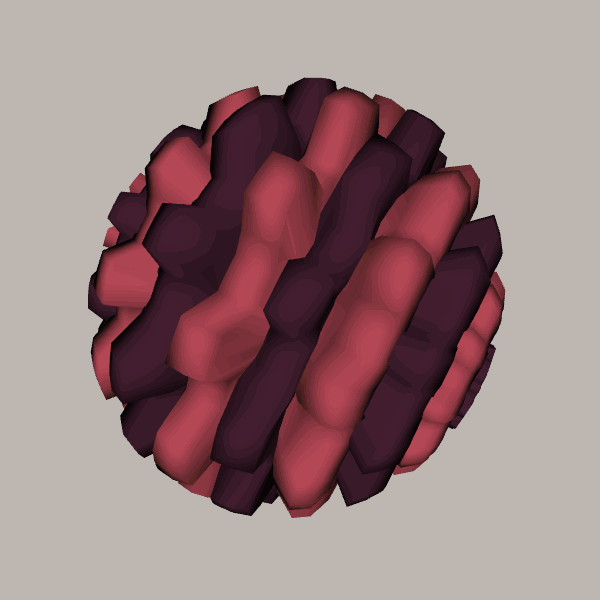
Background: light